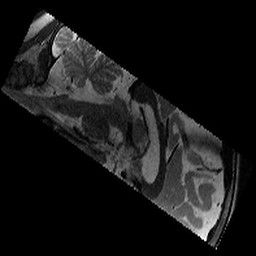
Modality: T2w
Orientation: sagittal
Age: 9
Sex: male
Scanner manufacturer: siemens
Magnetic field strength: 3 T
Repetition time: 9.23 s
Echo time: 0.067 s